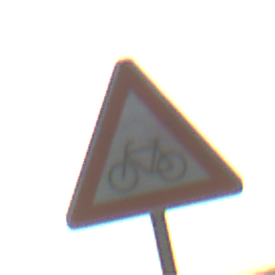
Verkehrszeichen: RadverkehrRechts
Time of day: SunriseSunset
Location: Outdoor (Nature)
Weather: PartlyCloudy
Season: NotSpecified
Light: Natural